Question: I have a site where the menu bar and the footer are 50px height (On the image can you see what I want). Between the 'nav' and 'footer' I have a content 'div' that need to take the other space so I want to use 'Jquery' to get the document height, 'Nav' height and 'Footer' height and than substract them from each other (=content height) so than you get:
'content_height = document_height - nav_height - footer_height;'
the problem is that the height attribute give me 0 for both the 'footer' and 'nav'.

this is the jquery code I use:
'''
var height = $(document).height();
var menu_height = $('#nav').height() + $('#footer').height();
$('#content').css('height', height - menu_height);
'''
<URL>. The strange thing is that the demo is working but my code isn't.
Does somebody know how to fix this so that i get the height of the object I want?
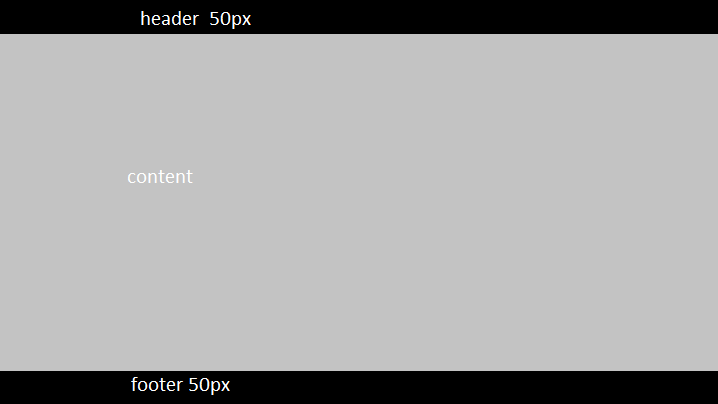
Answer: You must get the size of elements after the document is loaded.
'''
$(document).ready(function() {
var height = $(window).height();
var menu_height = $('#nav').height() + $('#footer').height();
$('#content').css('height', height - menu_height);
});
'''
Also note that '$(document).height()' is not equal to '$(window).height()';
'$(window).height()' returns the height in pixel value of the (browser) window aka viewport.
'$(document).height()' returns the height in pixel value of the document being rendered.